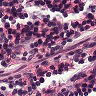
Metastatic tissue present: no